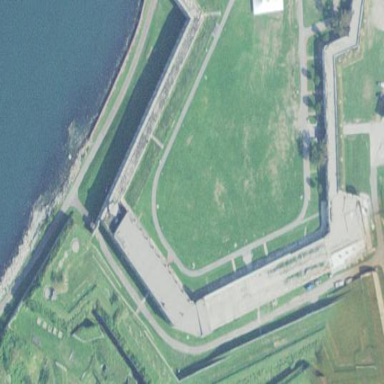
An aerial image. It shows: Historic fort.